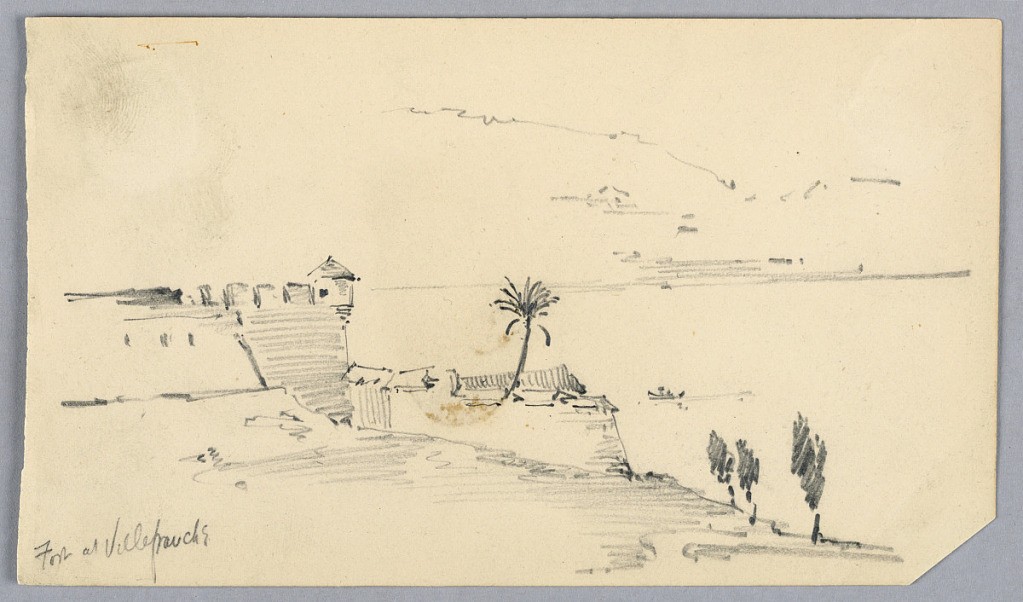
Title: Fort at Villefranche
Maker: Arnold William Brunner, American, 1857–1925
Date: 1892
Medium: Graphite on paper
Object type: Drawing
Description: Fort, left, on shore with palm tree, center. Water, right, with mountains beyond